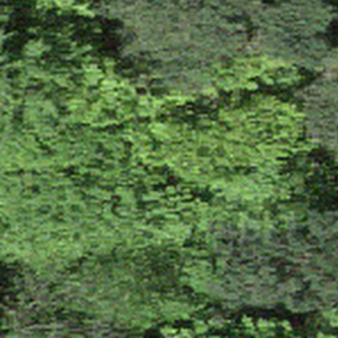
Label: other